Question: I have a quite troublesome problem with JSF (myfaces 1.1, xhtml) when updating the model. For example this snippet (inside a column of a datatable) works quite well when rendering:
'''
<t:inputText value="#{interlocuteur.commercial.nom} " id="pop_out_4365" />
'''
But when submitting I get the exception. So I ran in debug mode and here is the stack:

When I look into the code, the exception is happening there:
'''
public void setValue(EvaluationContext ctx, Object value)
throws ELException {
throw new PropertyNotWritableException(MessageFactory.get("error.syntax.set"));
}
'''
As you can see it seems there was almost no chance to escape it. I think this might be the default behavior for when it does not retrieve the correct node and uses a default node which does not override that method.
All of this makes me guessing this might be a scope related problem: Indeed, if the original datatable structure has been stored in a request-scope, when submitting it would not be able to find it back? But as for my model, I already controlled that it is stored in a session-scoped bean so I think the update should work if it reaches this part of the code.
Found <URL> on same topic, but my problem seems different, please provide hints about what to check to make sure the datatable structure is updated as intended, because I am a little out of imagination about where to investigate next.
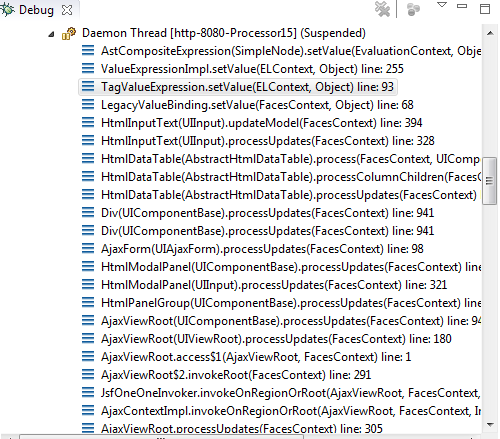
Answer: Don't know why, but after submitting the question, I had a flash: The trailing space in the snipet was the key:
'''
<t:inputText value="#{interlocuteur.commercial.nom} " id="pop_out_4365" />
'''
Not a problem for an outputText, but inputText don't like it. Sorry for bothering you.